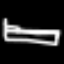
Label: bed